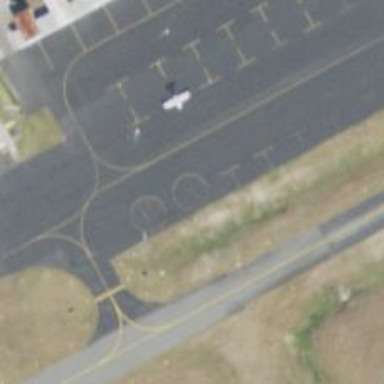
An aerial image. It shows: Image showing helipad at airport.